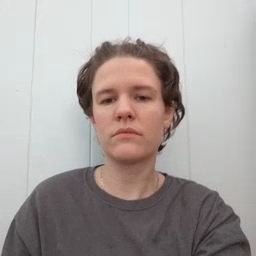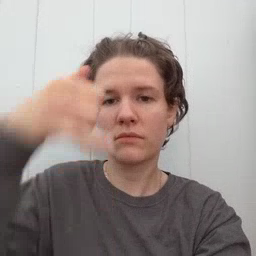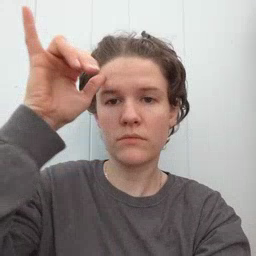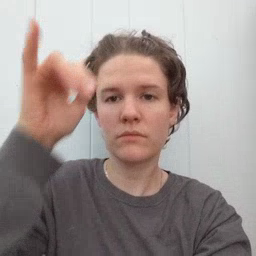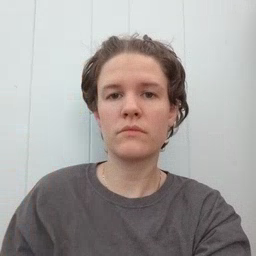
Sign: cow